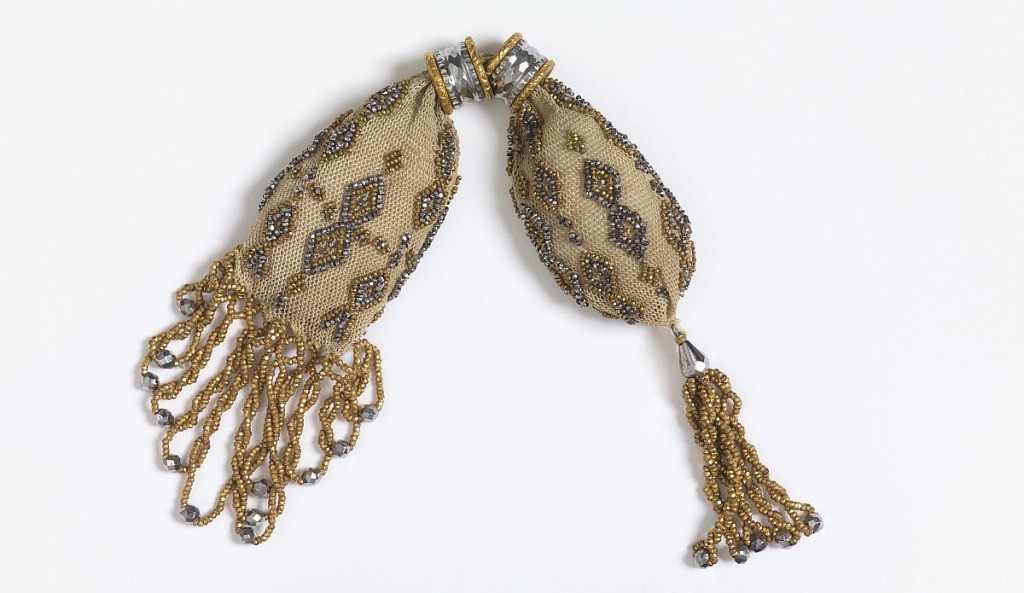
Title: Miser's purse
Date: early 19th century
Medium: silk, metal Technique: knotted netting
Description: White silk purse ornamented with cut steel and gold beads in small diamond pattern. Two rings of cut steel in gold control side opening. Twisted gold beads ending in larger cut steel beads form fringe on one end, a tassel on the other.